Interaction volume radius: 10 \u00c5
Interaction volume height: 10 \u00c5
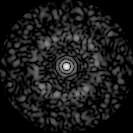
Disorder parameter: 0.7941